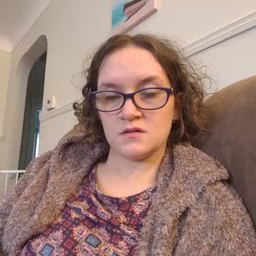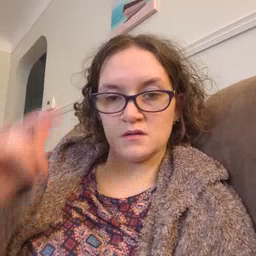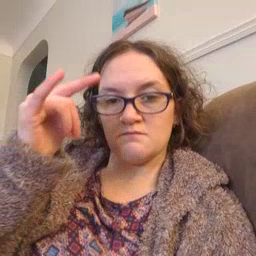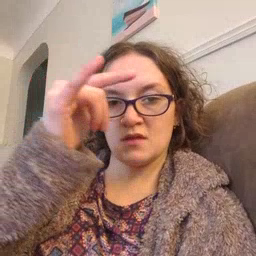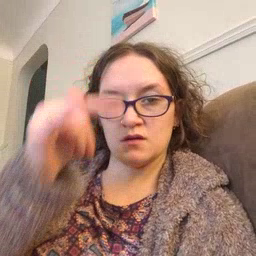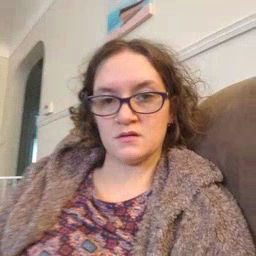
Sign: airplane